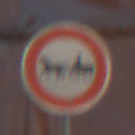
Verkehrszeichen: VerbotGespannfuhrwerke
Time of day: MorningAfternoon
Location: Outdoor (Nature)
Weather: Clear
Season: Summer
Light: Natural